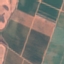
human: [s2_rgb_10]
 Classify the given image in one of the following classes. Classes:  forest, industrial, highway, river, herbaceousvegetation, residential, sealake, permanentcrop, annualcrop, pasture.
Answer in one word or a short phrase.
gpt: PermanentCrop